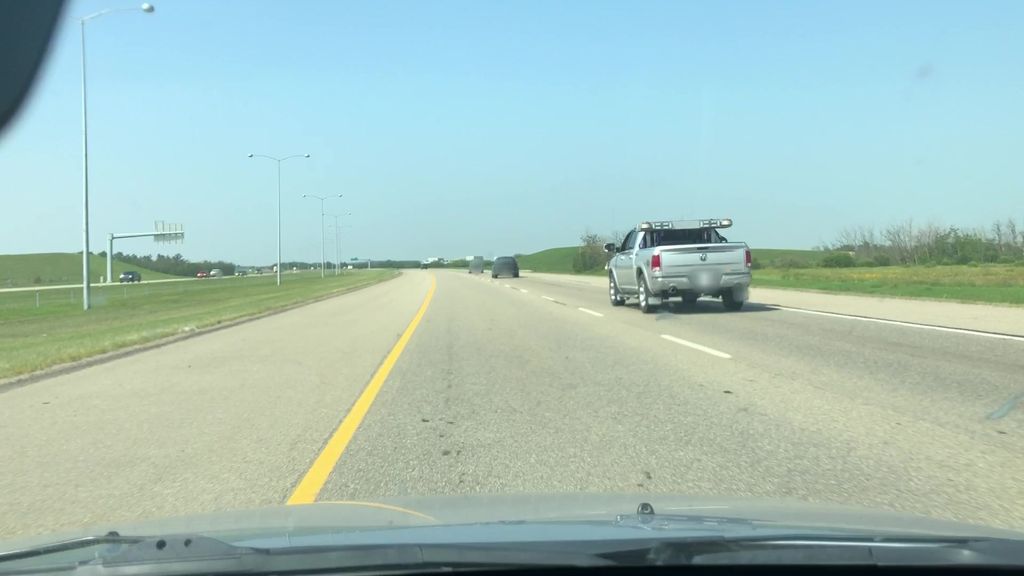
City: edmonton